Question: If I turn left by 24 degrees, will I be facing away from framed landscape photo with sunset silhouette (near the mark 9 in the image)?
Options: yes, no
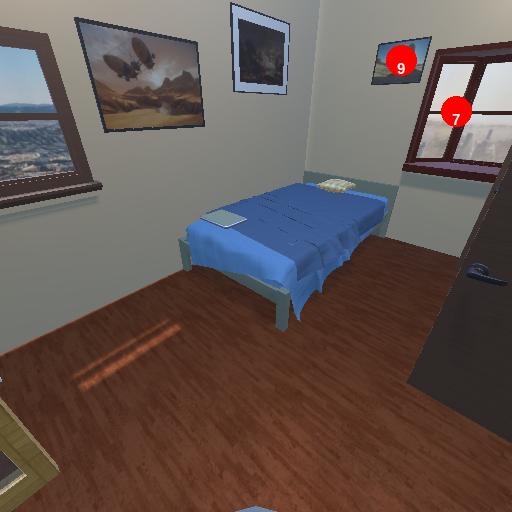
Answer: yes